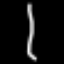
Label: leaf